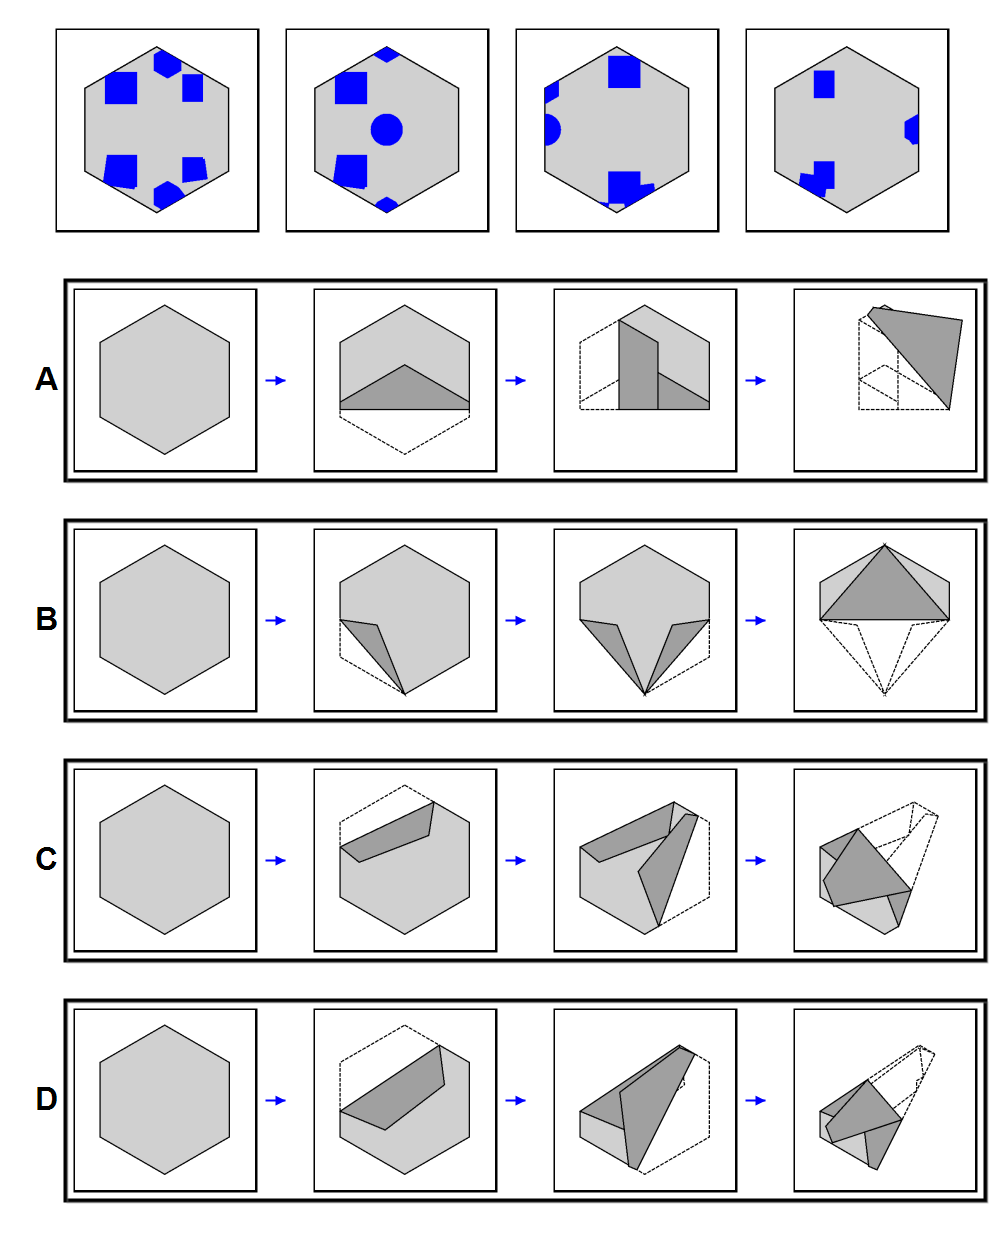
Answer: B